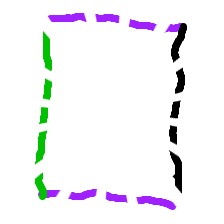
Shape: rectangle